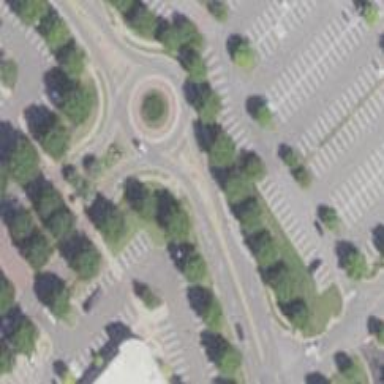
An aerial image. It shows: Unclassified asphalt road with roundabout junction.